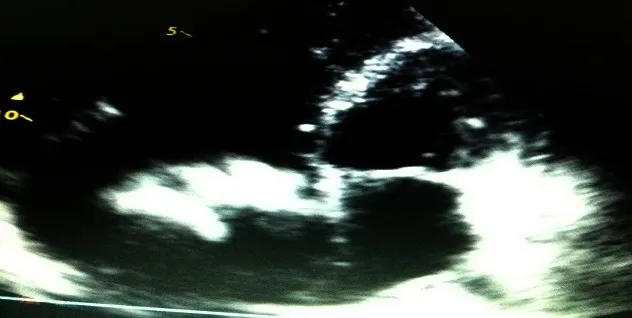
Transthoracic echocardiography showing a right atrial polyploidy mass, right atrial and ventricular dilatation.
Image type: radiology (ultrasound)